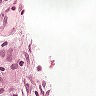
Metastatic tissue present: yes